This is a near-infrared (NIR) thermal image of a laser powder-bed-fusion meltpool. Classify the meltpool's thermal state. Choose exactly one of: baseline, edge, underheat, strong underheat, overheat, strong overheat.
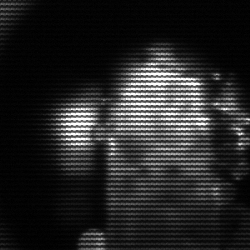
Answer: strong underheat